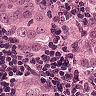
Metastatic tissue present: yes